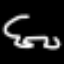
Label: frog